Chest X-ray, PA view. Patient: 56 years old, sex M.
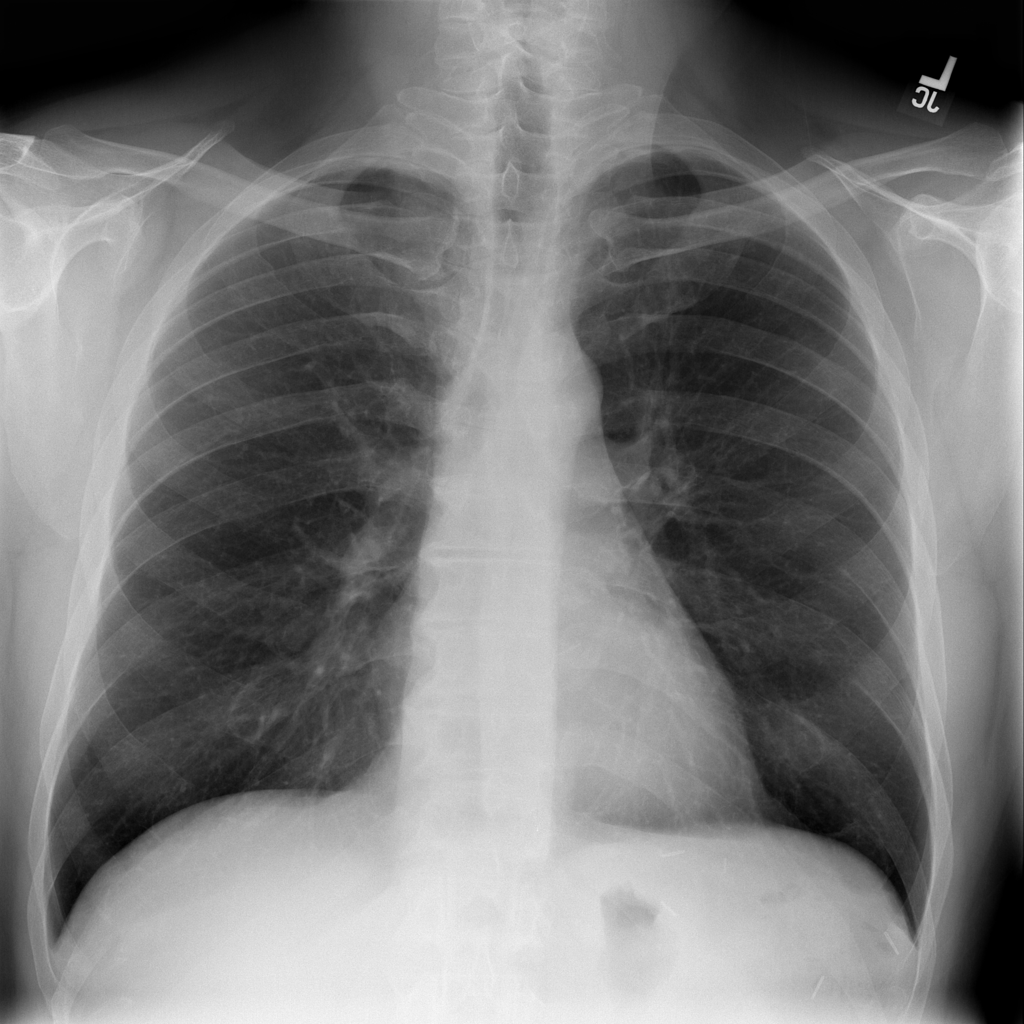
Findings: No Finding